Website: lowes
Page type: stored-credit-cards
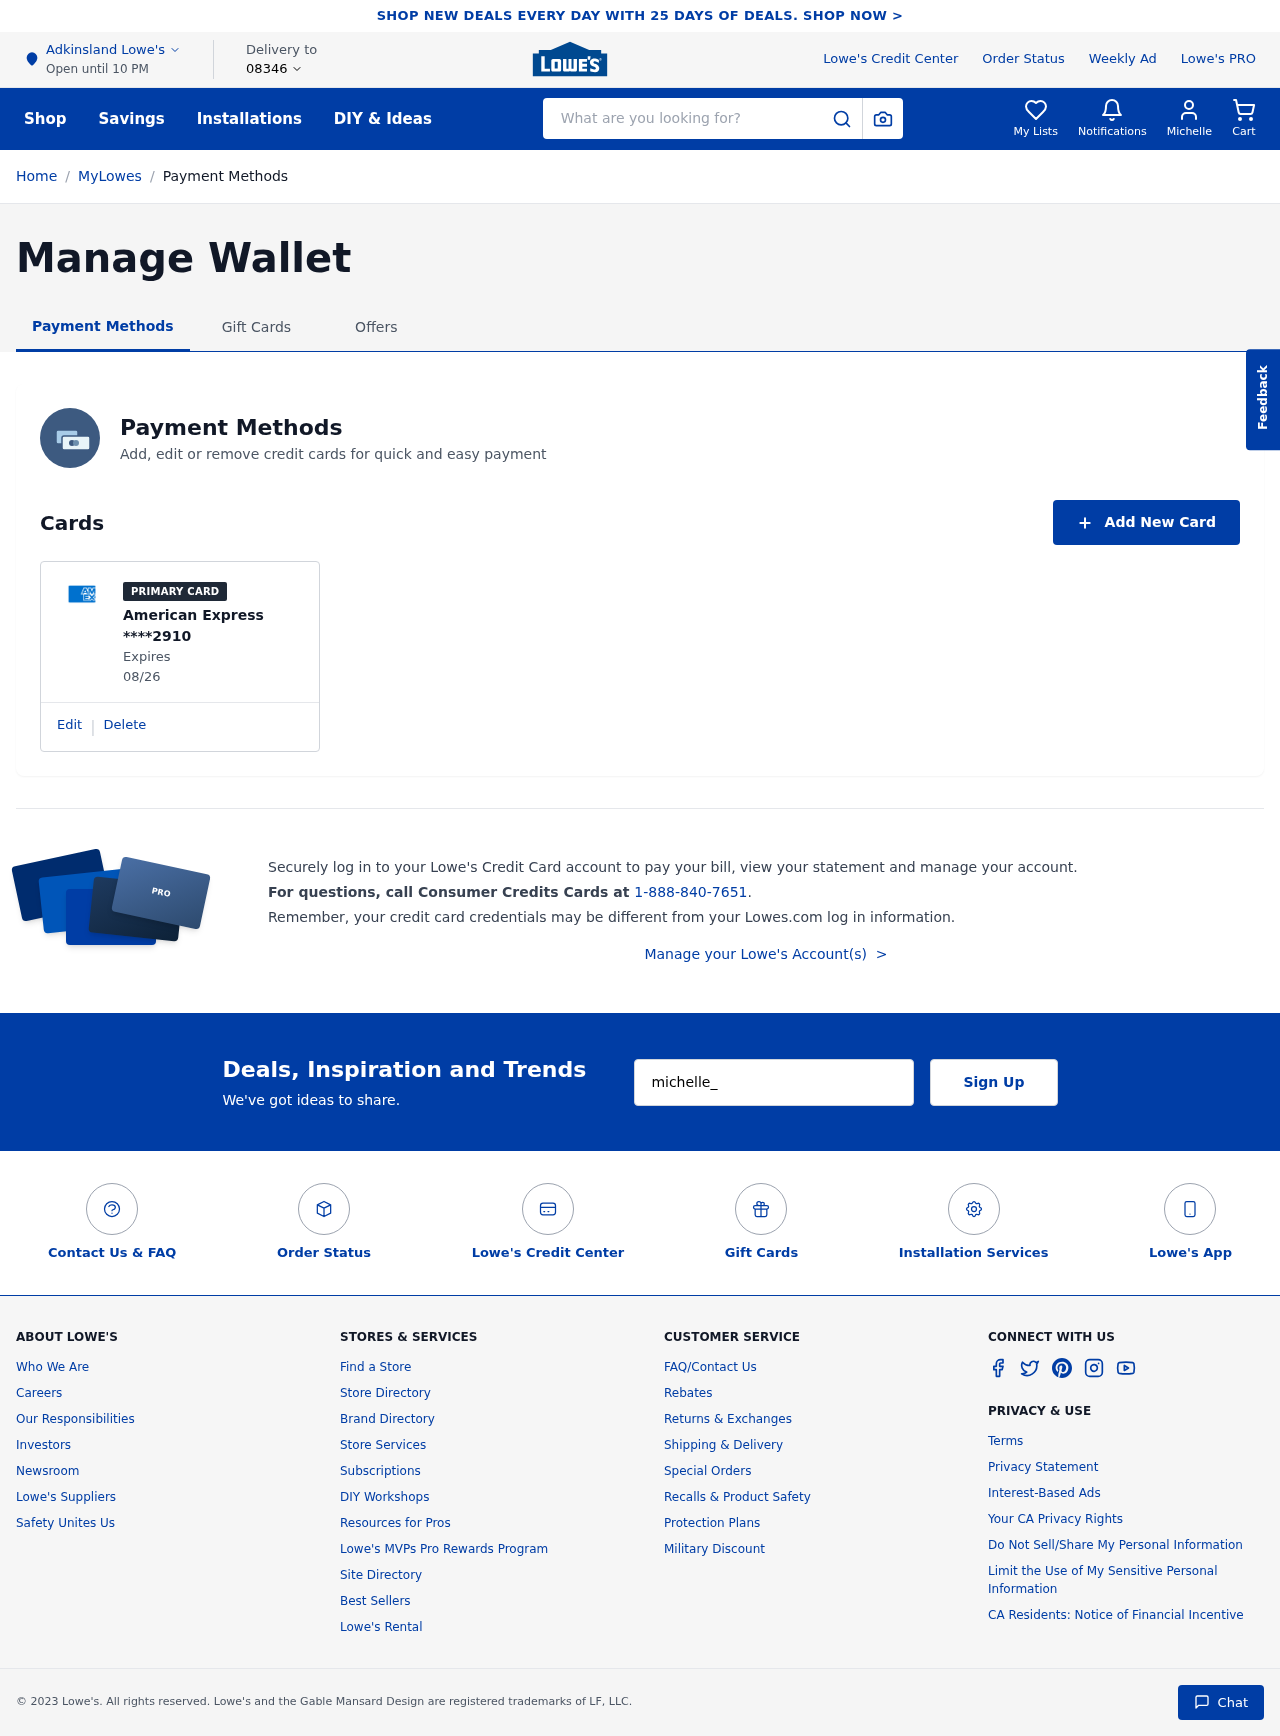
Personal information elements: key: PII_CARD_EXPIRY
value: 08/26
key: PII_CARD_LAST4
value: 2910
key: PII_CARD_TYPE
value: American Express
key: PII_CITY
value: Adkinsland
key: PII_EMAIL
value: michelle_fry@hotmail.com
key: PII_FIRSTNAME
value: Michelle
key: PII_POSTCODE
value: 08346
Search elements: key: HEADER_SEARCH
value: What are you looking for?